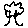
Label: tree